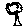
Label: tree